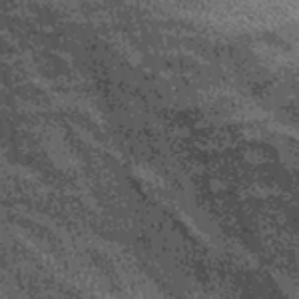
Label: frost